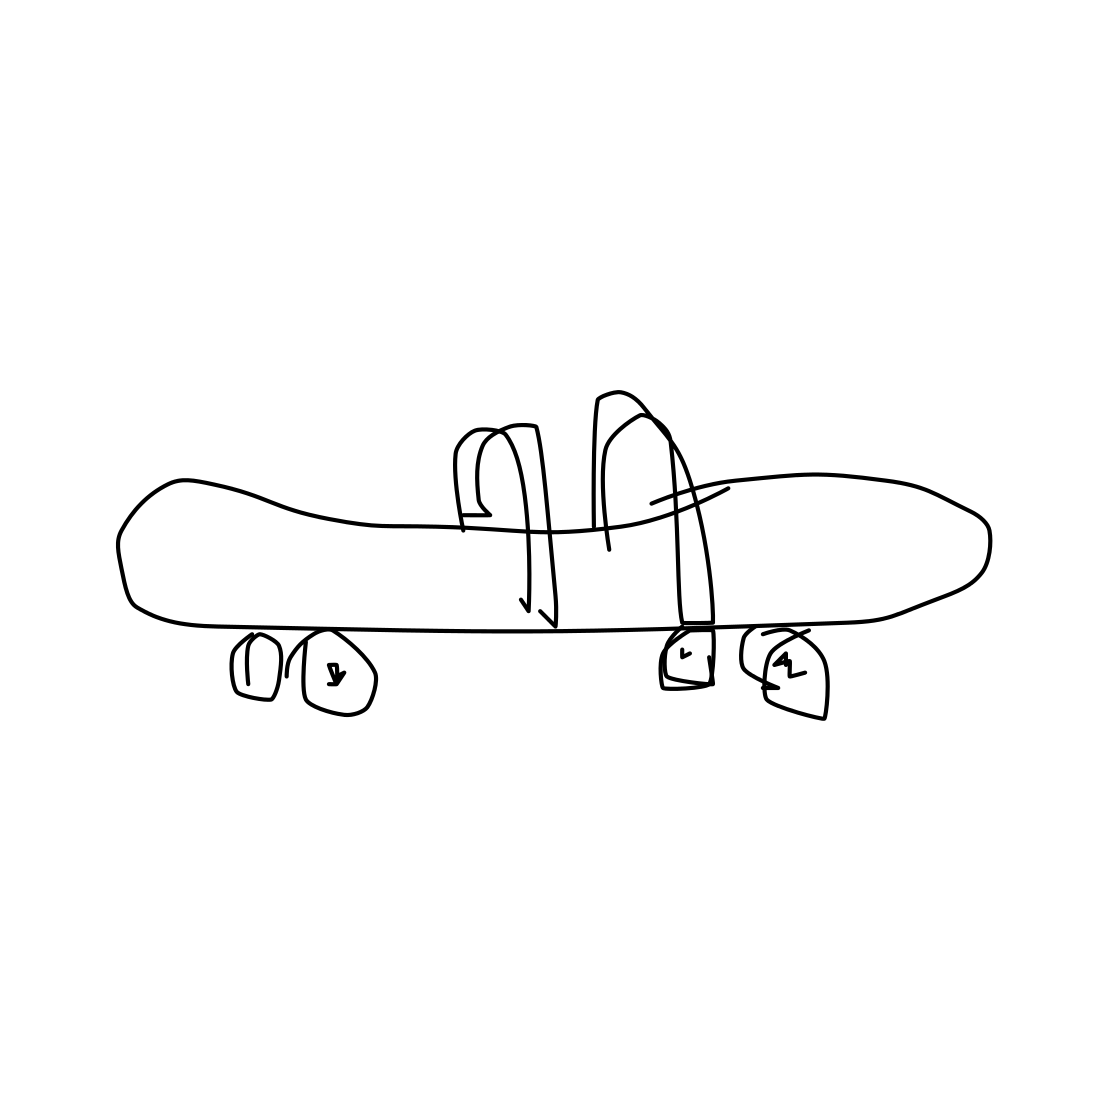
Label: skateboard